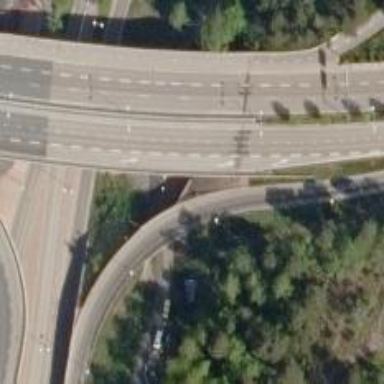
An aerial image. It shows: Bridge with asphalt surface carrying primary link road.